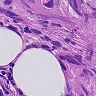
Metastatic tissue present: yes